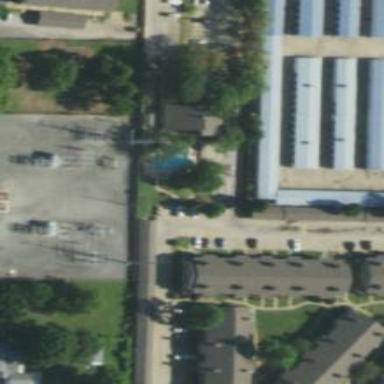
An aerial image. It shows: Distribution-level power substation.